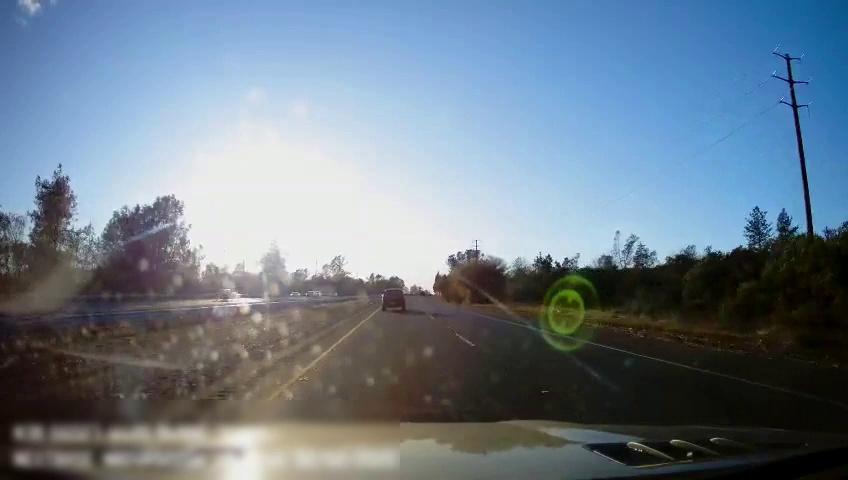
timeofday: Day
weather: Sunny
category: Drivable Space
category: Drivable Space
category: Vehicles | Truck
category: Vehicles | Truck
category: Vehicles | Car
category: Vehicles | SUV
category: Lanes | Current Lane
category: Lanes | Current Lane
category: Lanes | Alternate Lane